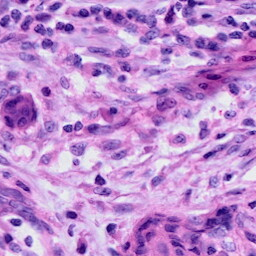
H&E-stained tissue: Cervix